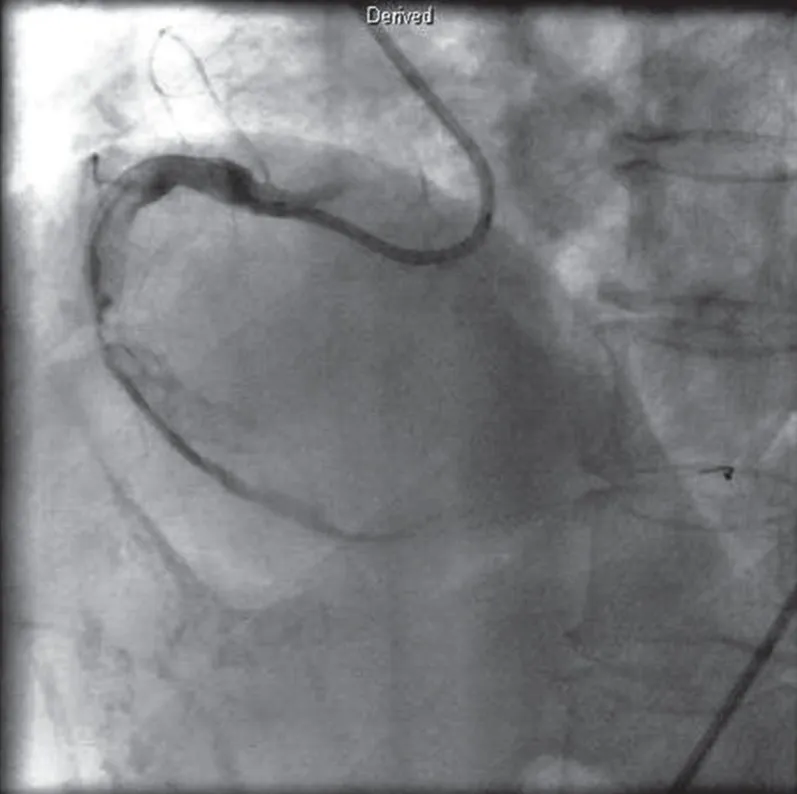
The follow-up CAG revealed thrombi still present in the large RCA, even after seven days of enoxaparin therapy.
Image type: radiology (x_ray)